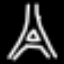
Label: The Eiffel Tower